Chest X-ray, PA view. Patient: 59 years old, sex M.
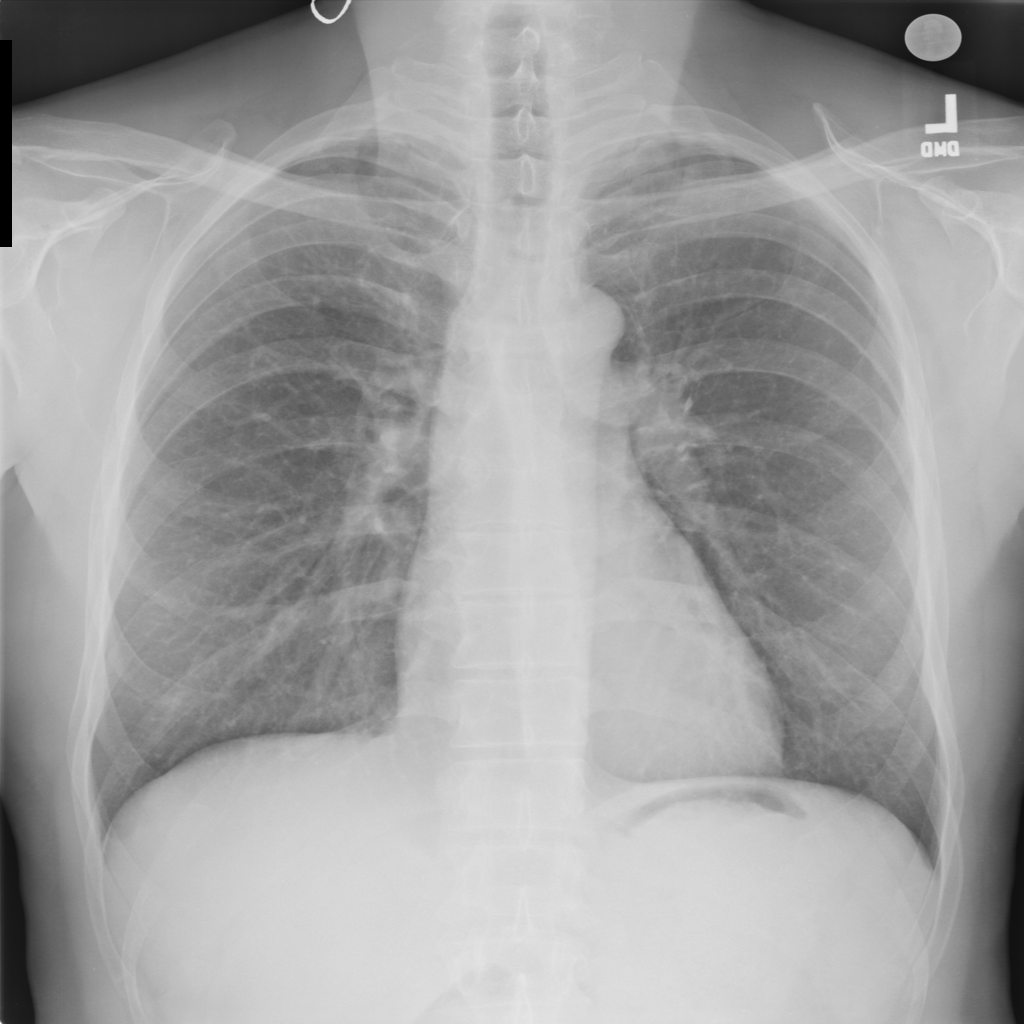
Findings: Fibrosis